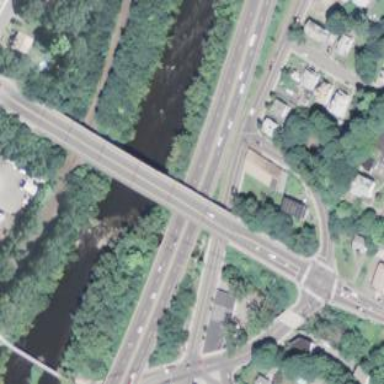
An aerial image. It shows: Man-made bridge.